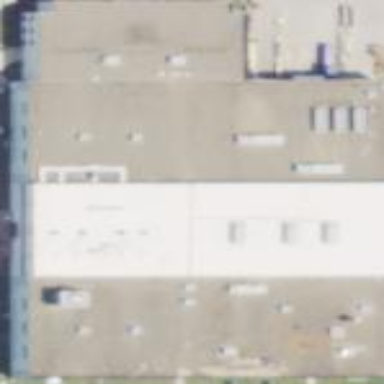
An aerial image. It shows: Industrial building.